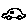
Label: car